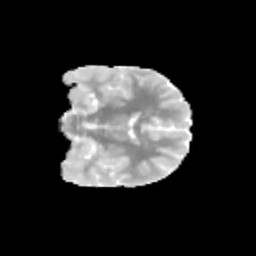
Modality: MD
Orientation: coronal
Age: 11
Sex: female
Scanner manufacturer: siemens
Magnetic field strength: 3 T
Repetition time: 3.8 s
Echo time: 0.07 s